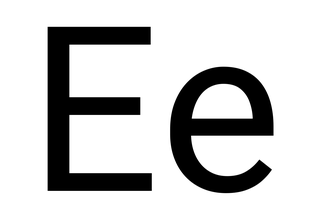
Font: Roboto_Regular